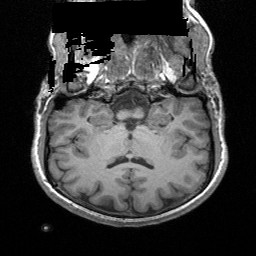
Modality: T1w
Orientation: sagittal